Chest X-ray. View position: AP
Patient age: 23
Patient sex: M
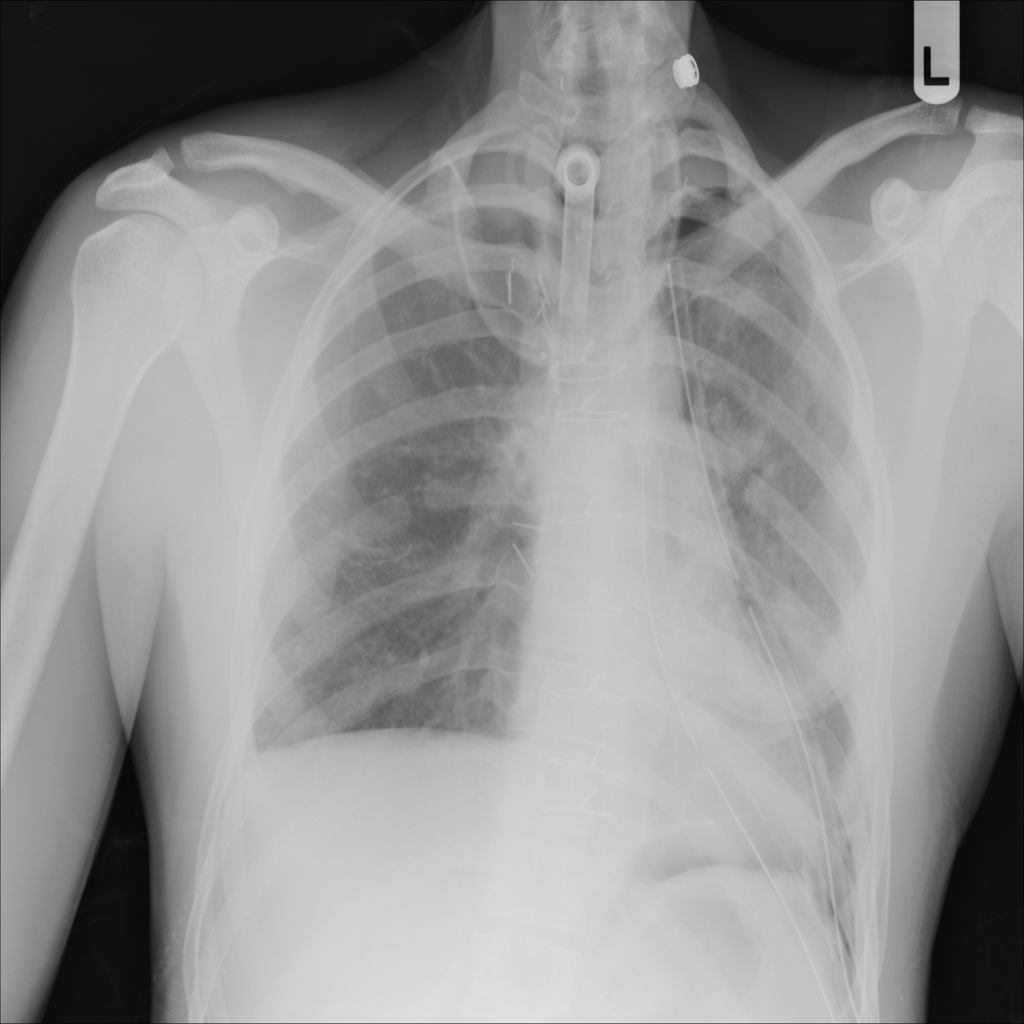
Finding: Pneumothorax